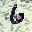
Label: 6